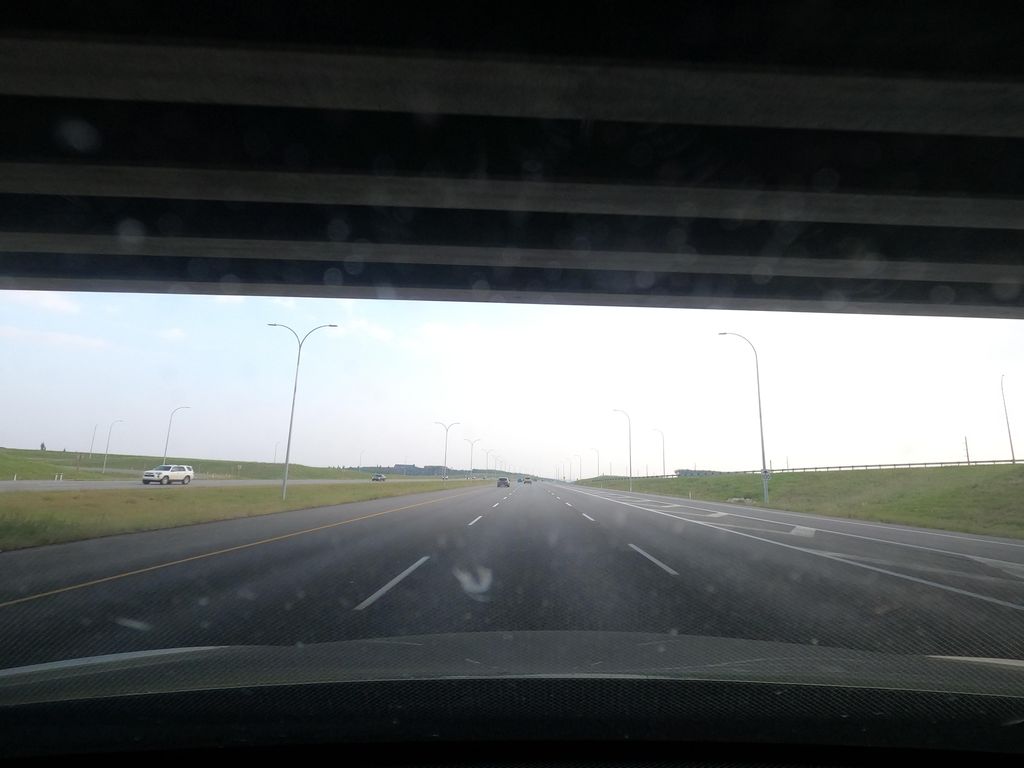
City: calgary